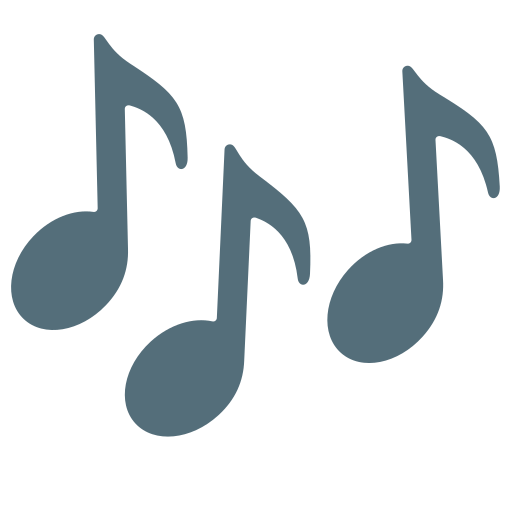
Emoji: 🎶